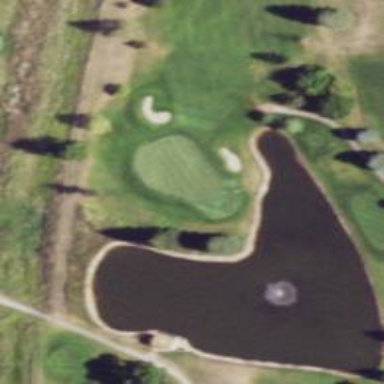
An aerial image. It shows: Water hazard in golf course. The hazard is natural water feature.